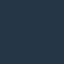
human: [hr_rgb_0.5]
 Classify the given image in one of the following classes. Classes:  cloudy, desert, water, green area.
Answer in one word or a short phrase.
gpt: water